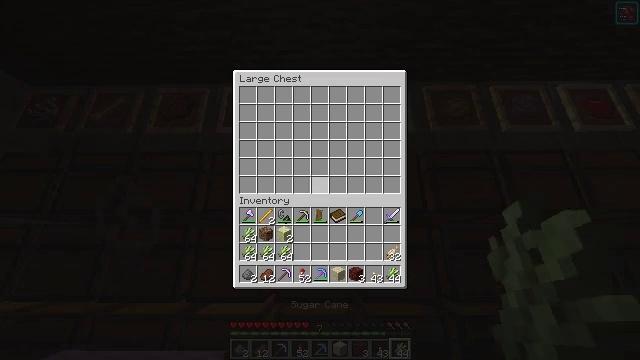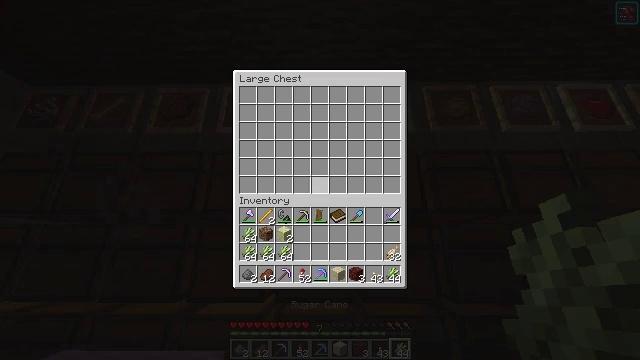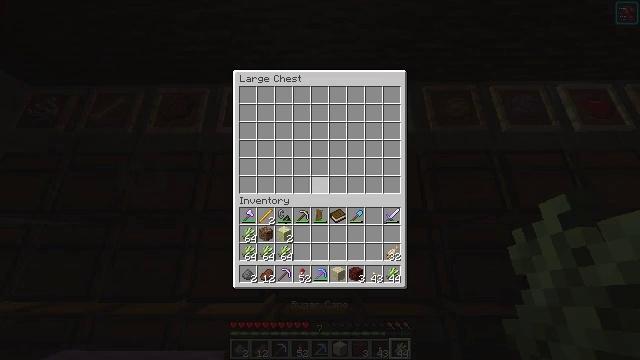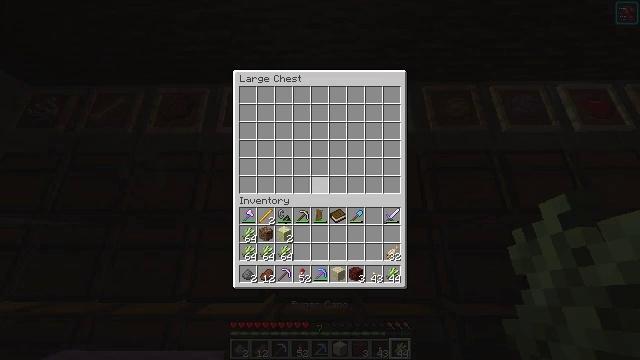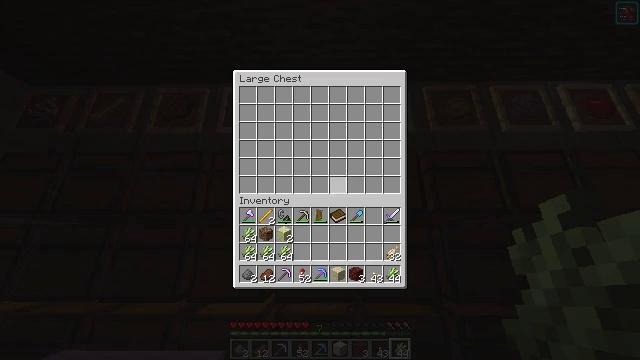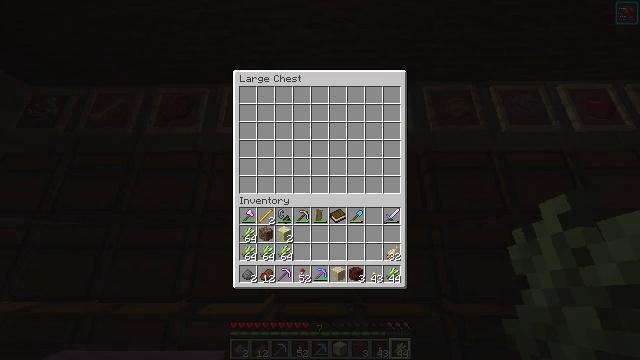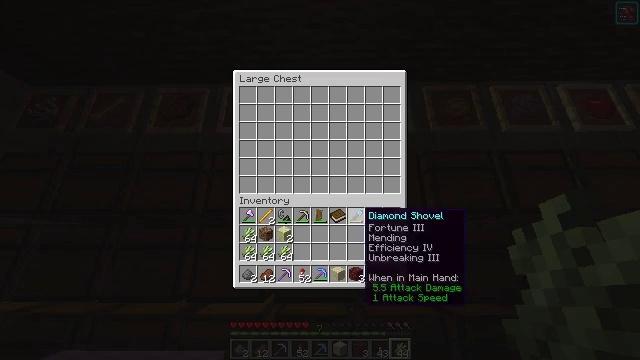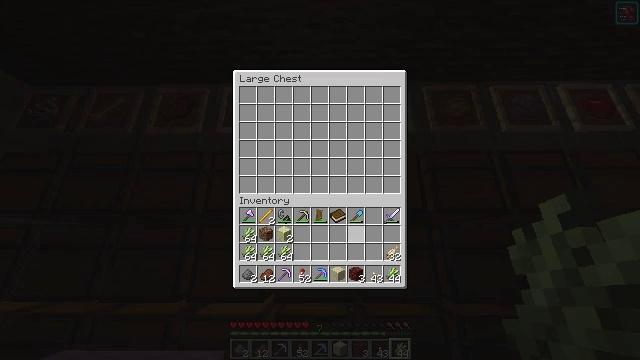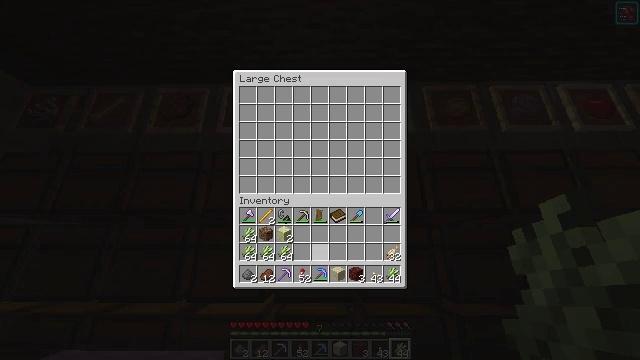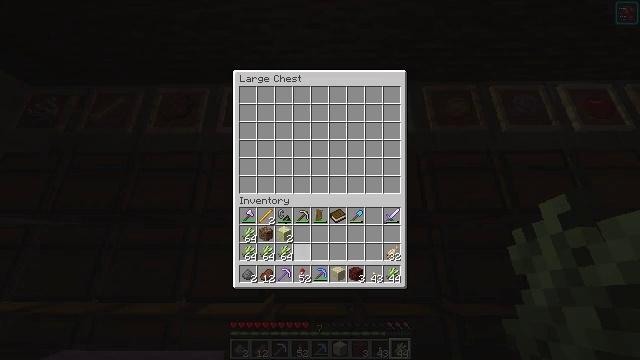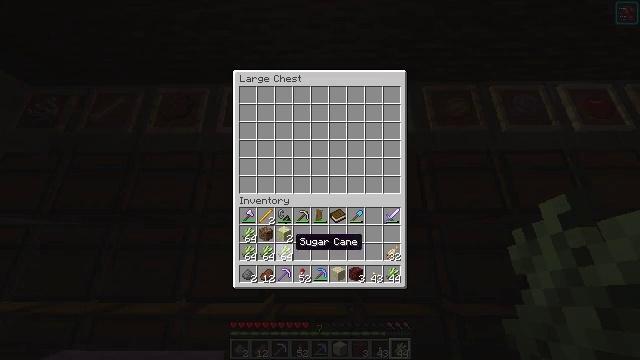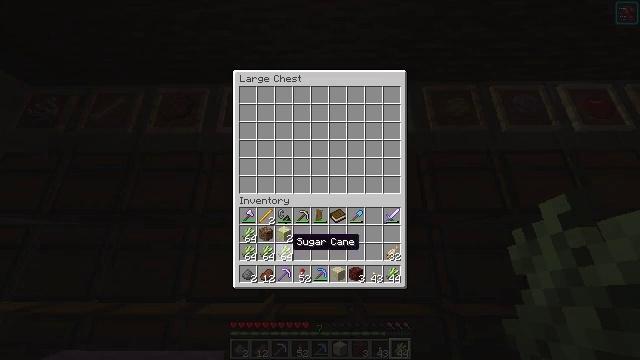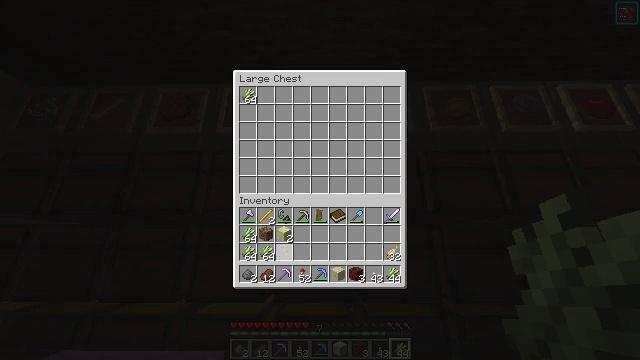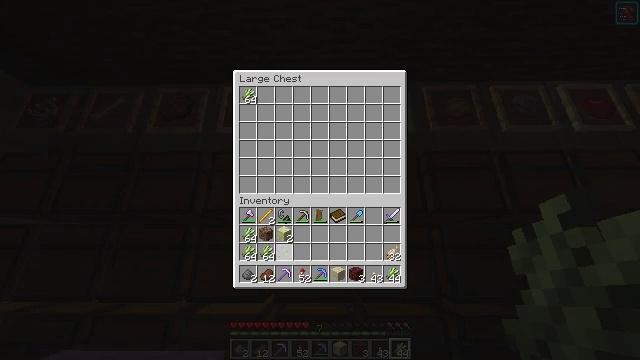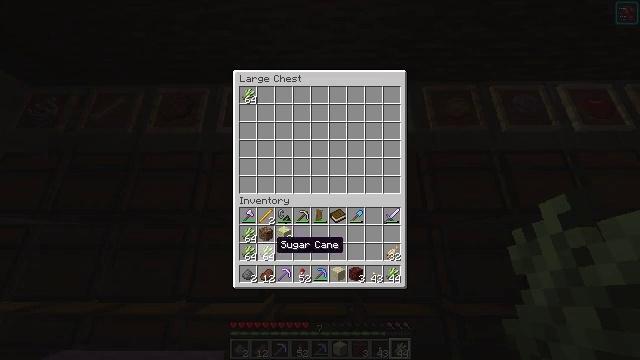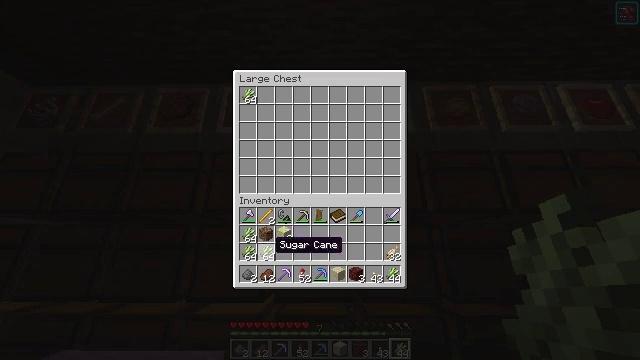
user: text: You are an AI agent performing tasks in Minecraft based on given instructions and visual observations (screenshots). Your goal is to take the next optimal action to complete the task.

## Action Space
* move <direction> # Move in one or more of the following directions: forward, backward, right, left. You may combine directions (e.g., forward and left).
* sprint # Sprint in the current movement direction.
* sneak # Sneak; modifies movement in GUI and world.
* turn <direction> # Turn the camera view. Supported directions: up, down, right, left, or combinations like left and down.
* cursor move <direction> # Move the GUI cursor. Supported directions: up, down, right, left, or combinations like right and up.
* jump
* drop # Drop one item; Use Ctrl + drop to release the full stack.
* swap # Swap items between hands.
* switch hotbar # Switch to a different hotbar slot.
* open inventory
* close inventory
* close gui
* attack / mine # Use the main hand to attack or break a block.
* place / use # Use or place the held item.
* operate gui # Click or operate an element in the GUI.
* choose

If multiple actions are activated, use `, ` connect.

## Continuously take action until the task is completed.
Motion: motion action
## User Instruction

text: Gather the shulker box for storage.
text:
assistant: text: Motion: no_op
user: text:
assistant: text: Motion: no_op
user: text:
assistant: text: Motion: cursor move down
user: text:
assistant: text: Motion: sneak, cursor move right
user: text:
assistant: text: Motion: sneak, cursor move right and down
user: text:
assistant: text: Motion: sneak, cursor move right and down
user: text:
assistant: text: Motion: sneak, cursor move down
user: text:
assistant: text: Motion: sneak, cursor move left and down
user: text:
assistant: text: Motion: sneak, cursor move left
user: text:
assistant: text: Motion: sneak, cursor move left
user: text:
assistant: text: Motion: sneak
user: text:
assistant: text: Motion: sneak, choose
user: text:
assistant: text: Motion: sneak, choose
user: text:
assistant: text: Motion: sneak, cursor move left
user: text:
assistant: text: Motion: sneak
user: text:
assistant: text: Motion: sneak, choose
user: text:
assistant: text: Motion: sneak, choose
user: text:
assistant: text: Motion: sneak
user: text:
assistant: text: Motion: sneak
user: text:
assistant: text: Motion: sneak
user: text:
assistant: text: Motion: sneak, choose
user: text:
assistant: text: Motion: sneak, choose
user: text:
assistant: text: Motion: sneak, choose
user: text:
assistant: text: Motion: sneak, cursor move up
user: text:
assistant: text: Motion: sneak
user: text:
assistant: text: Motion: sneak, choose
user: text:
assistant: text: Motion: sneak, choose
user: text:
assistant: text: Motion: sneak
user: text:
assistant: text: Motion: sneak, cursor move right
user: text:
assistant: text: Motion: sneak, cursor move right and down